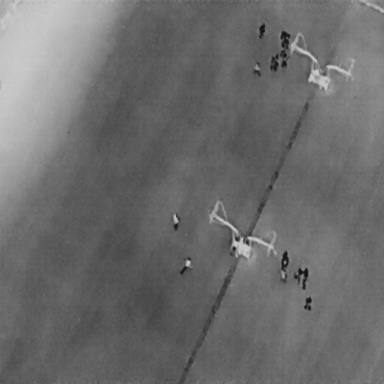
There are 13 People in the infrared image.